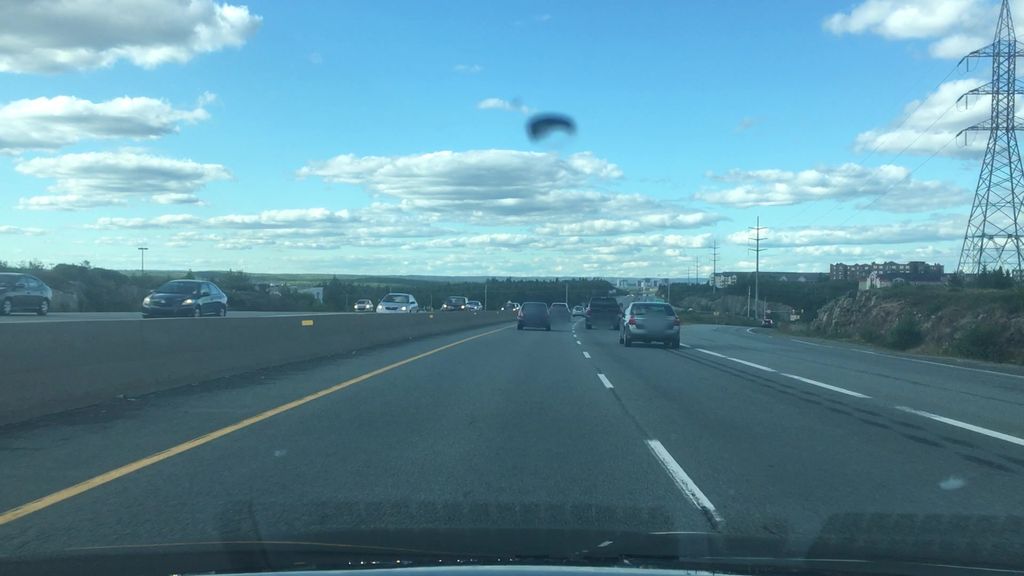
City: halifax